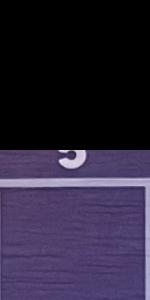
Label: Empty